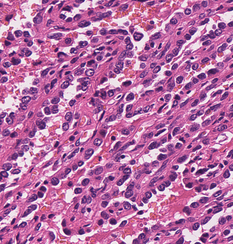
Tumor epithelial tissue: yes
Tumor-associated stroma tissue: no
Normal tissue: no